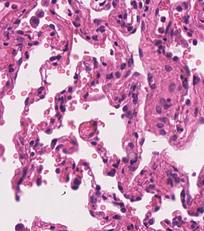
Tumor epithelial tissue: no
Tumor-associated stroma tissue: no
Normal tissue: yes